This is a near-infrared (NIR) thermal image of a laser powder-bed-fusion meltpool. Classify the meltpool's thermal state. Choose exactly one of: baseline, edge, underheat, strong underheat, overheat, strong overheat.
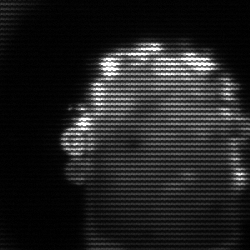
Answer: baseline